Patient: sex M, age 55
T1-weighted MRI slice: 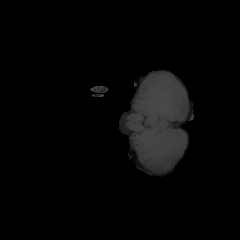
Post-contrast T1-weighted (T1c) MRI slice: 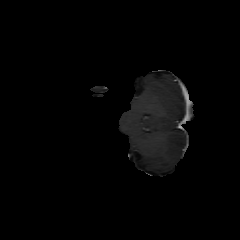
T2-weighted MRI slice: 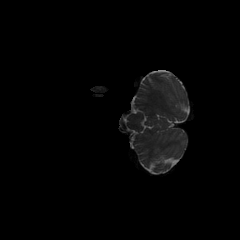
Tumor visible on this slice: no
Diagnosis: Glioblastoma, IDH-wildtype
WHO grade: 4